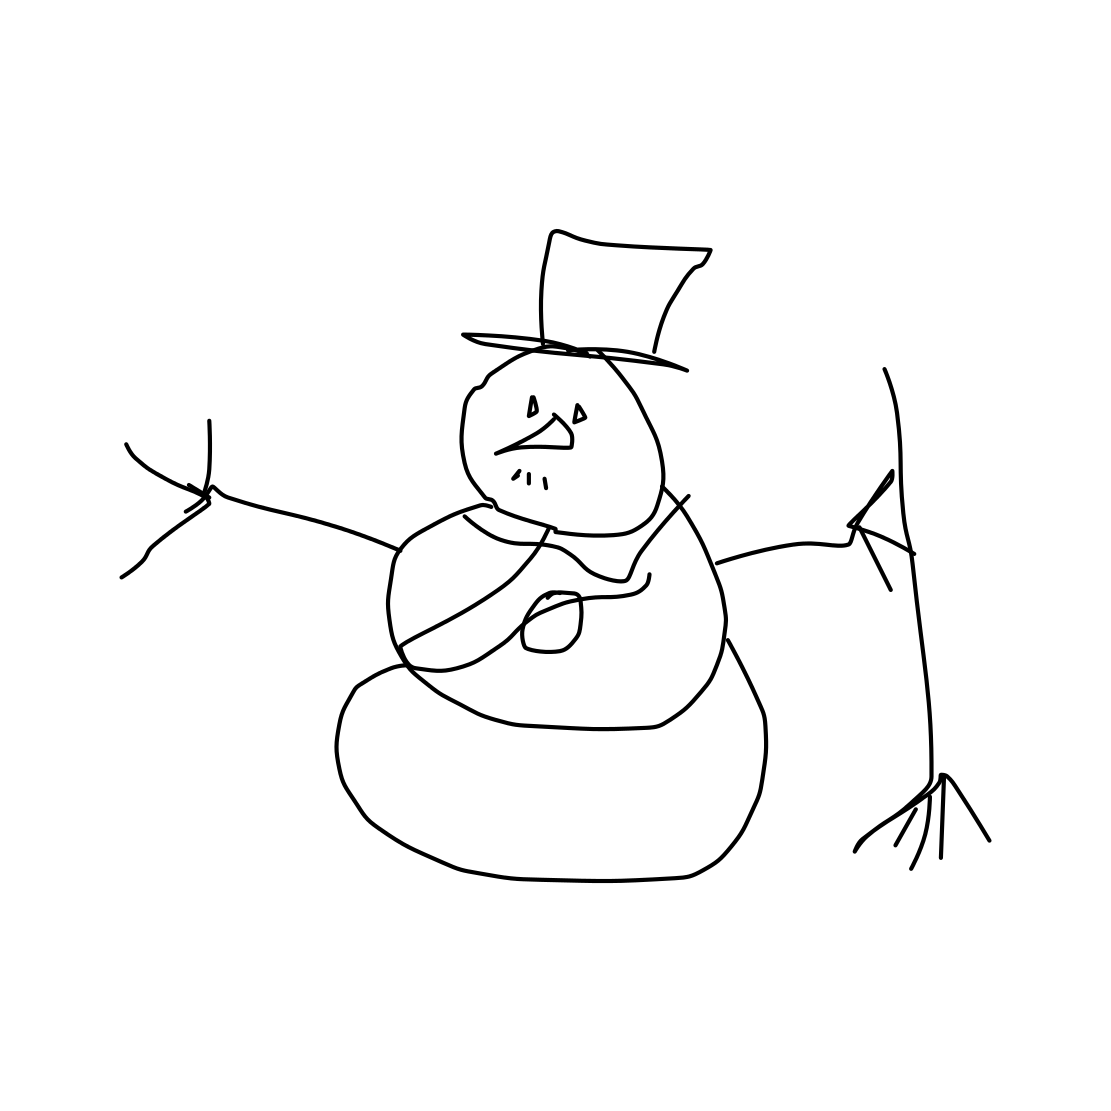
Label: snowman